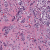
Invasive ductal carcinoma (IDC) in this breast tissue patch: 1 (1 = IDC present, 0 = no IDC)